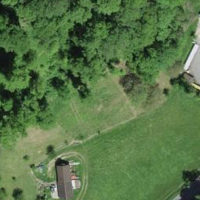
EUNIS habitat code: 44
Species observed at this site:
Allium ursinum